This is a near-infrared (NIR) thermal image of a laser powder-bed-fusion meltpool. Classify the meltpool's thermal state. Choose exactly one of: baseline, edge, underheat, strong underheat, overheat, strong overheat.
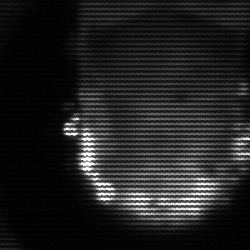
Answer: baseline